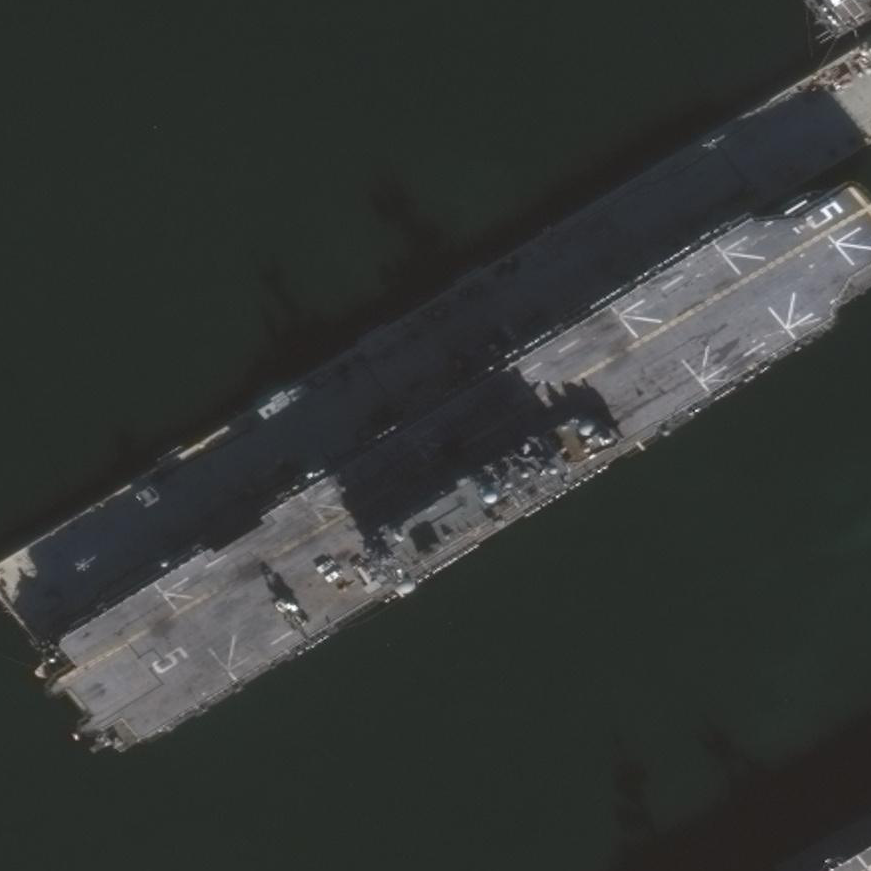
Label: assault